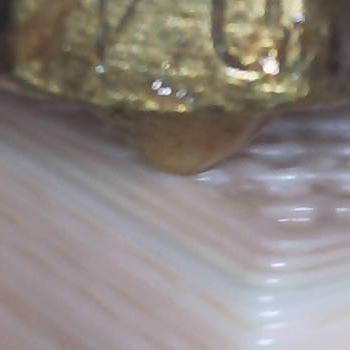
Flow rate: 70%